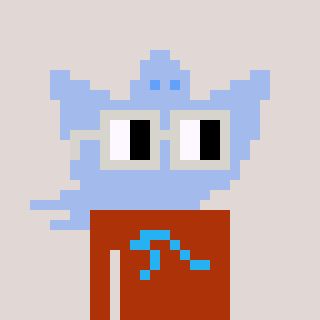
a pixel art character with square light gray glasses, a ghost-B-shaped head and a hotbrown-colored body on a warm background